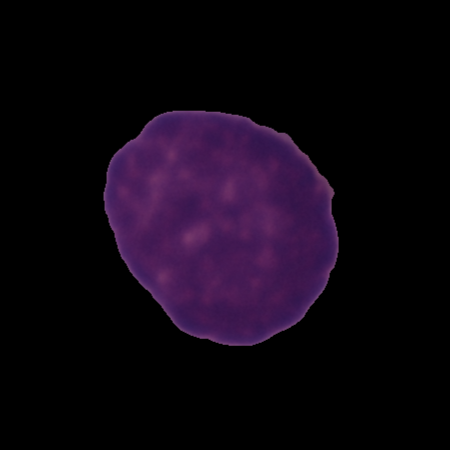
Label: healthy